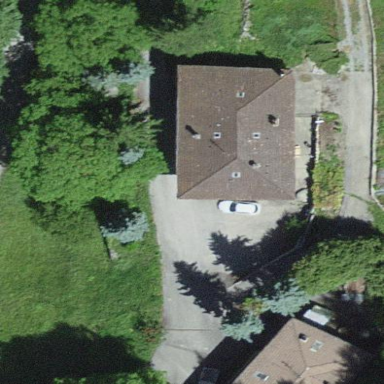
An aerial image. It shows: Simple house.